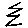
Label: zigzag